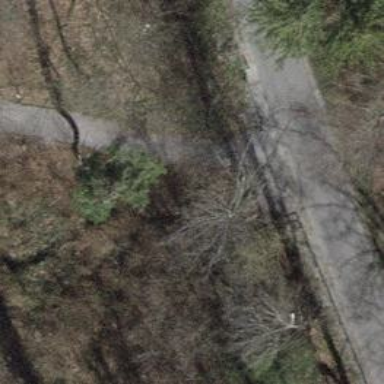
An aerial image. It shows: Path.